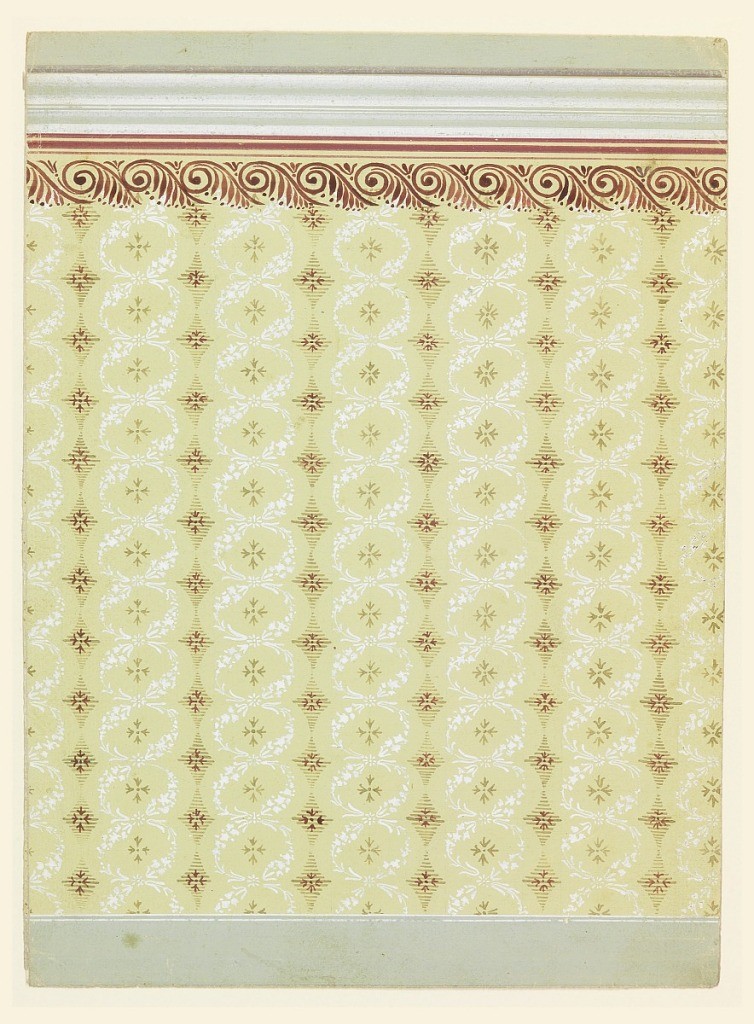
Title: Design for Painted Decoration of a Wall
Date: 1840–60
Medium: Brush and gouache, graphite on paper
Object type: Drawing
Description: A dado is shown at the bottom, an entablature and two stripes on top. The panel shows rising, waved, intertwined garlands, with a central motif in the ovoidal forms. Rows of lozenge rosettes are disposed so that their greatest widths are beside the crossing points of the garlands. A frieze consisting of halves of palmettes and three stripes, both motifs in purple, are on top.